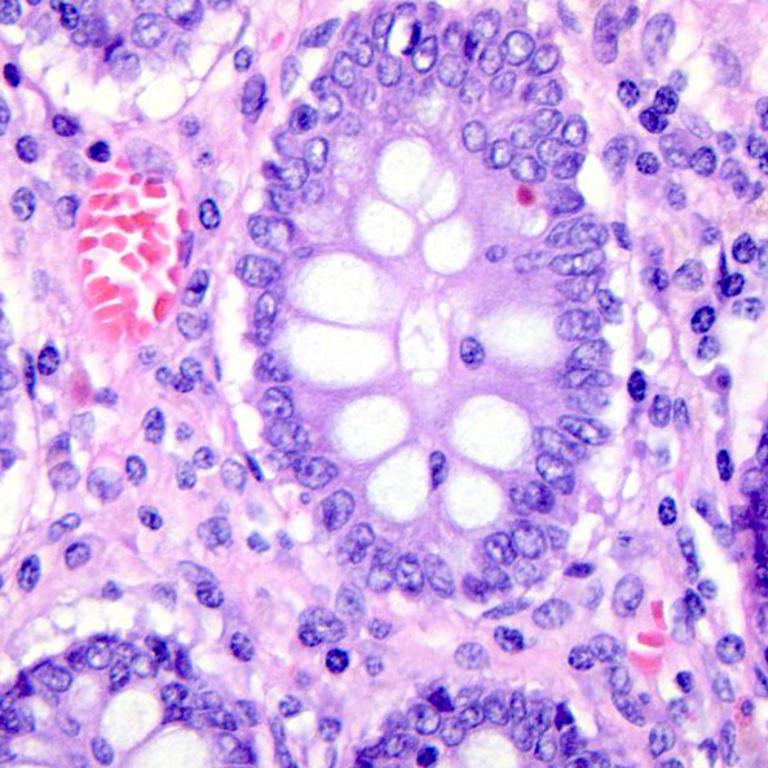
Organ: colon
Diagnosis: benign